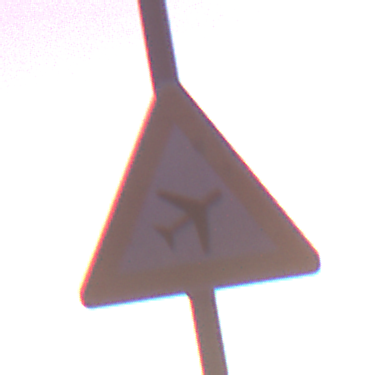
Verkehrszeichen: FlugbetriebLinks
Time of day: Dawn
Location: Outdoor (Nature)
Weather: PartlyCloudy
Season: NotSpecified
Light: Natural